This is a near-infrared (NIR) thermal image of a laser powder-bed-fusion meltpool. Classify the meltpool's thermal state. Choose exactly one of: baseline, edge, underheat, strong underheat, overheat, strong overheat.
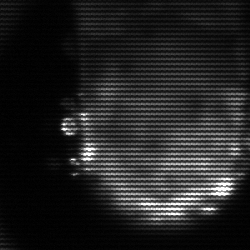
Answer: baseline